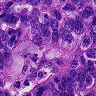
Metastatic tissue present: yes